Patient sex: M
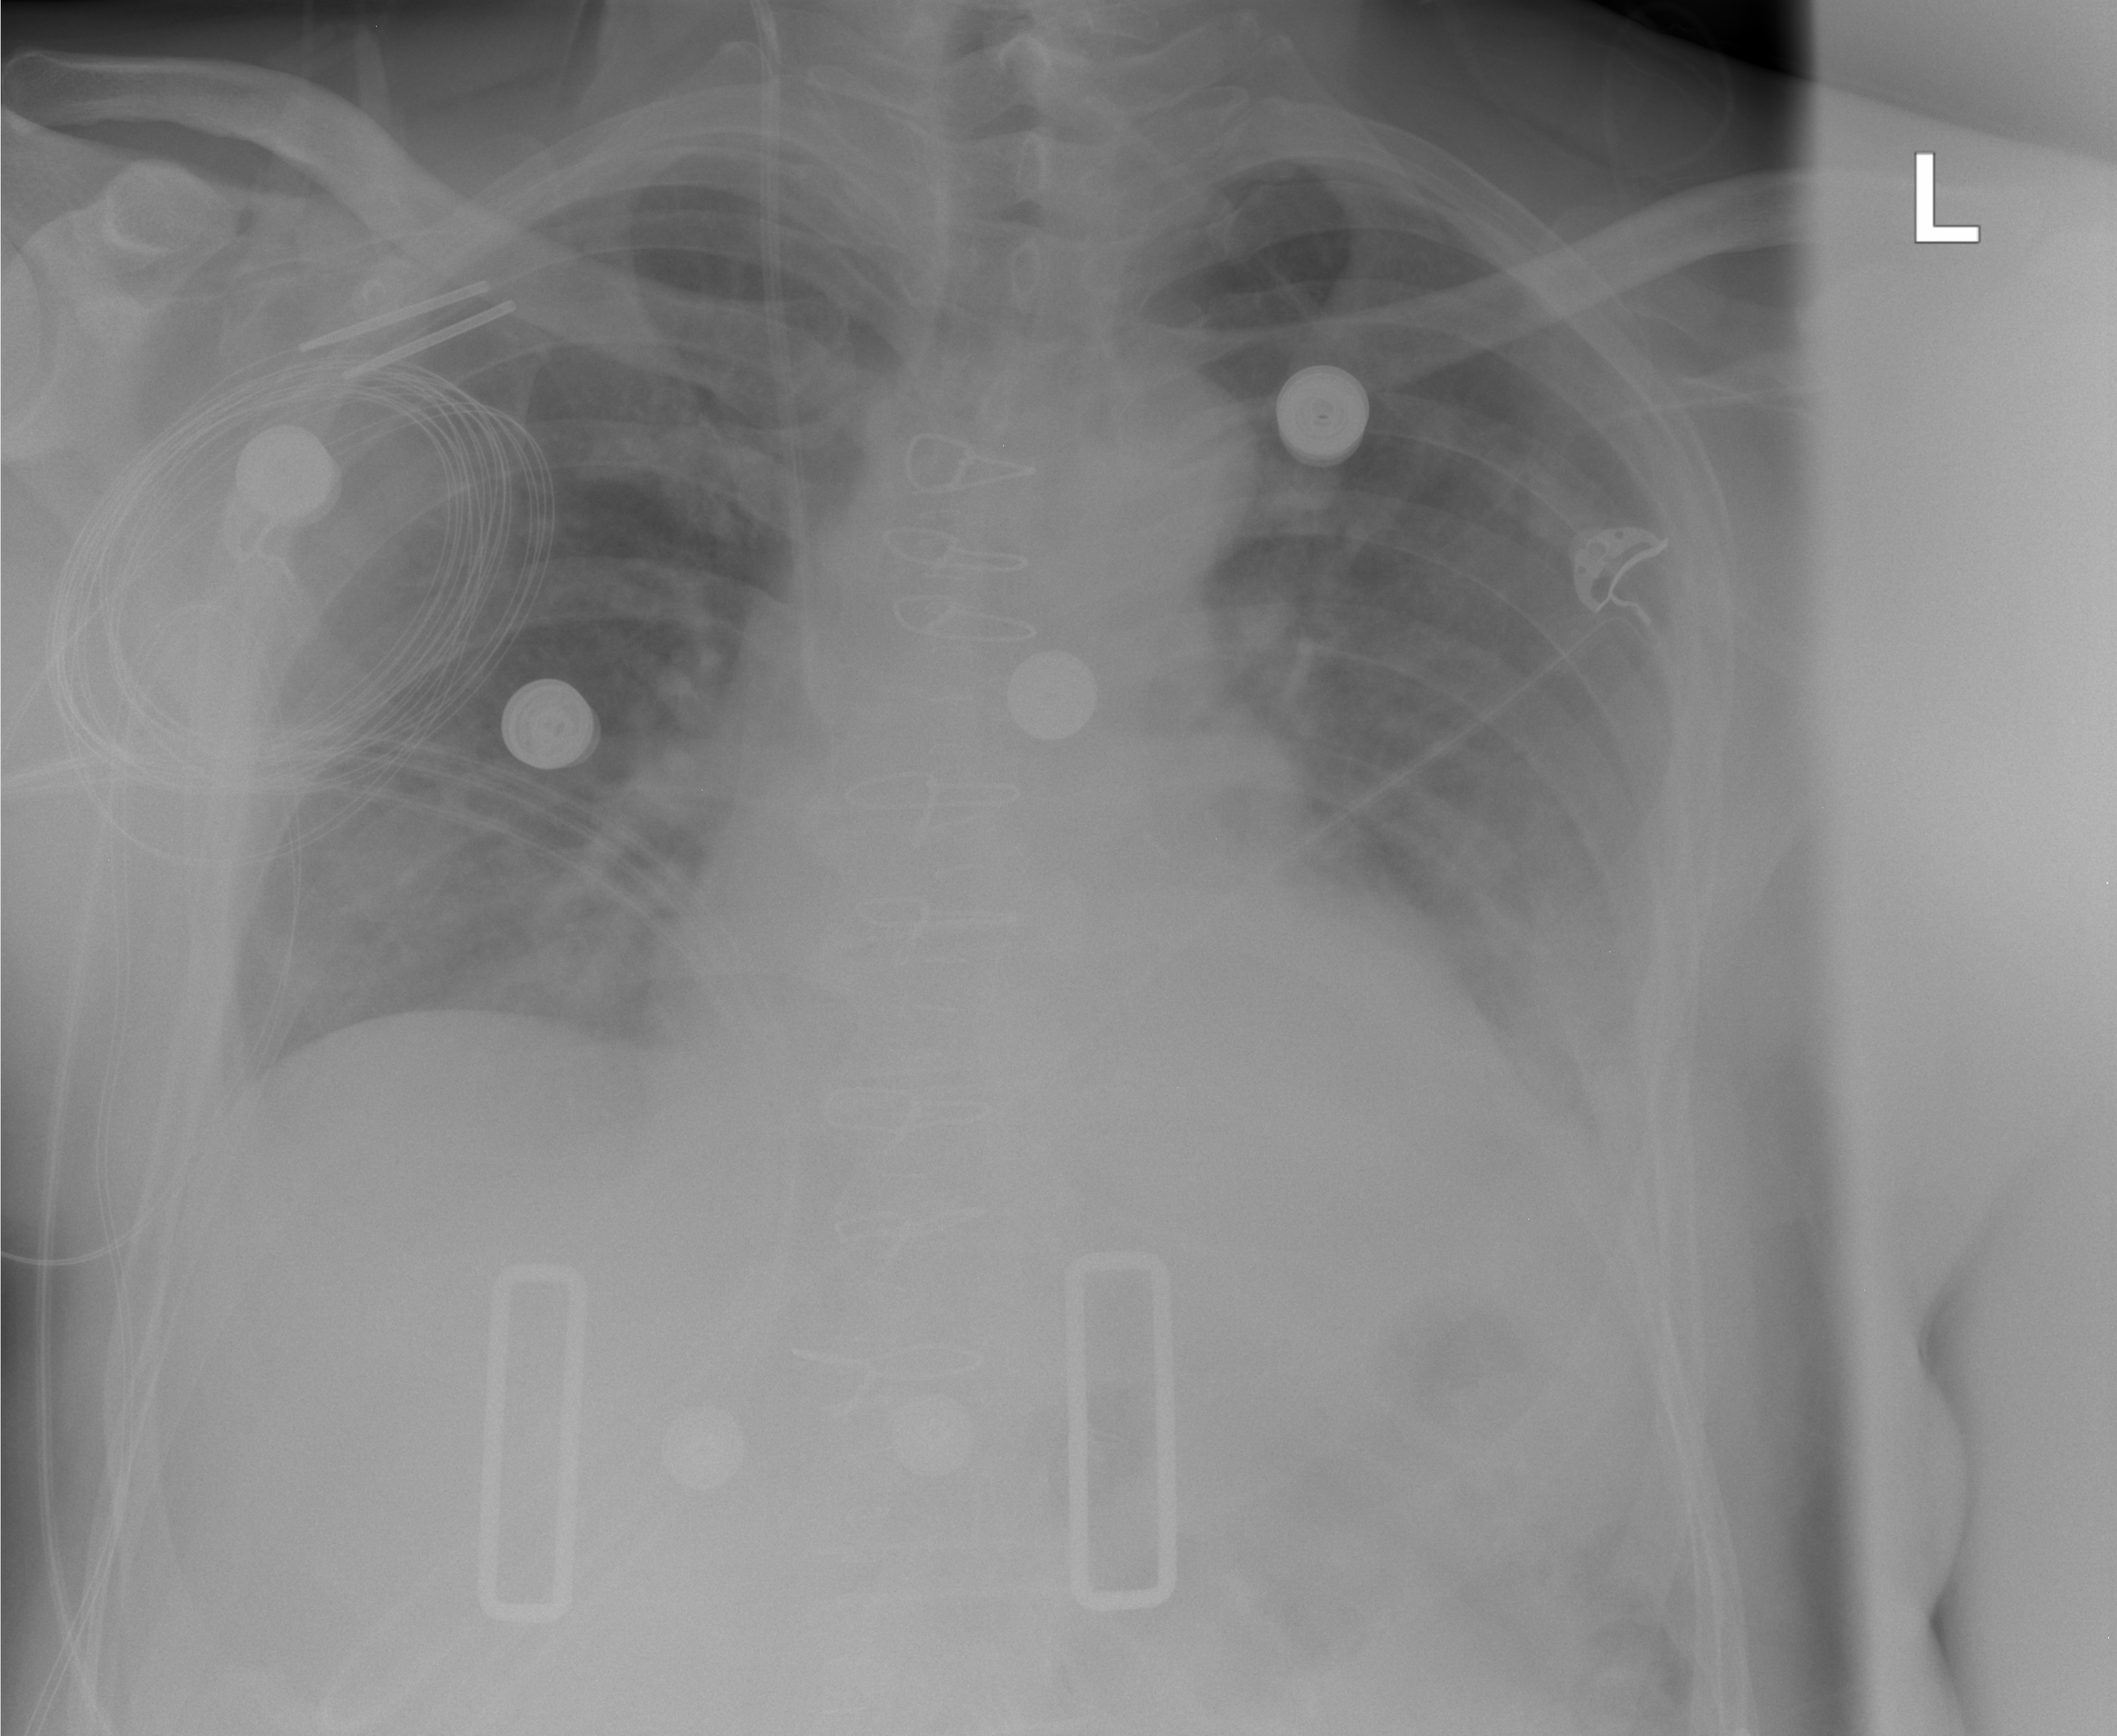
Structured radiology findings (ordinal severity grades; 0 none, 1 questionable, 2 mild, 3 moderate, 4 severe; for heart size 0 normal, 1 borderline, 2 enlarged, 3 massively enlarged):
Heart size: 0
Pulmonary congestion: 2
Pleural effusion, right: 0
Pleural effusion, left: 1
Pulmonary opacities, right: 0
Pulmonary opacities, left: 1
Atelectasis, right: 0
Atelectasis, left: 2